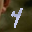
Label: 4